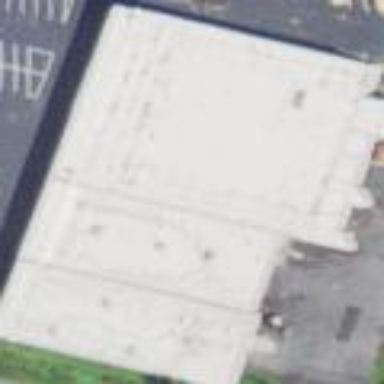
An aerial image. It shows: Retail building.